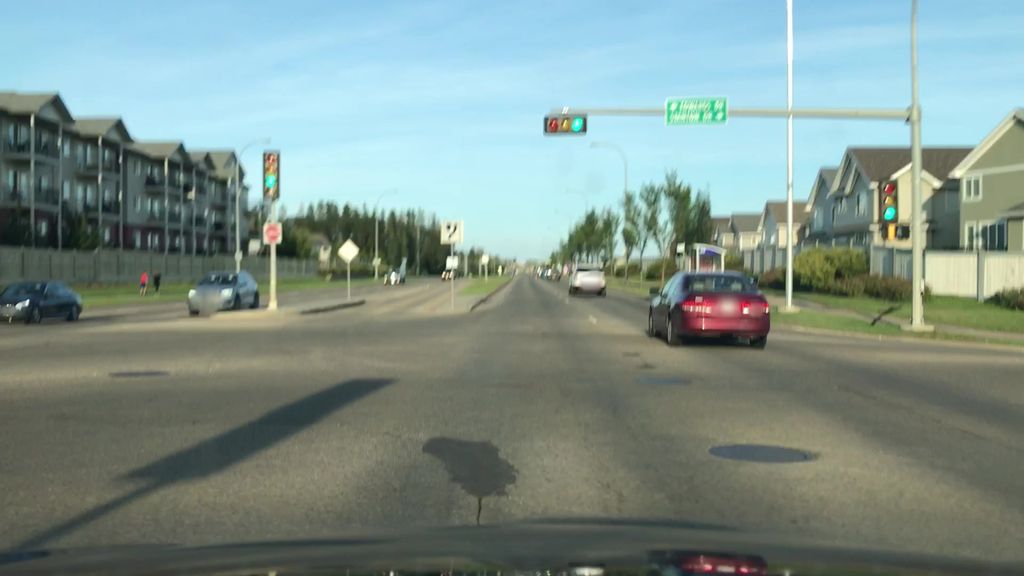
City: edmonton